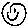
Label: smiley face